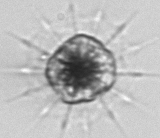
Label: Acantharia